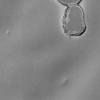
Atmospheric dust classification: not_dusty